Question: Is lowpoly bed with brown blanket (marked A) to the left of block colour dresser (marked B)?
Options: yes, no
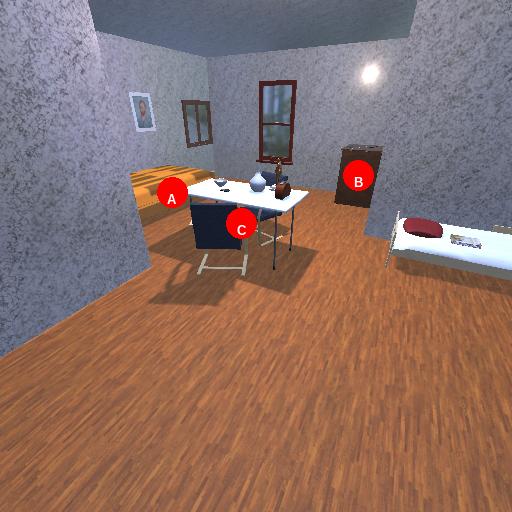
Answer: yes